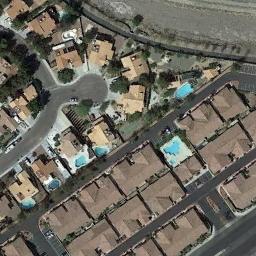
Label: residential